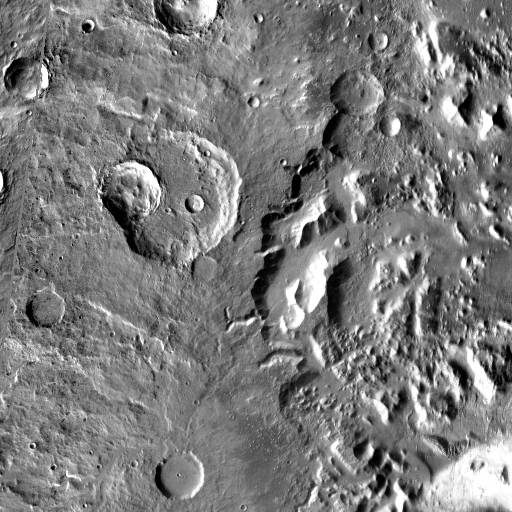
Crater classes present: Background, Other, Layered, Buried